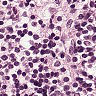
Metastatic tissue present: no